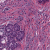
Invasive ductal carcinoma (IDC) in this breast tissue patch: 0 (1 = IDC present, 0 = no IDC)